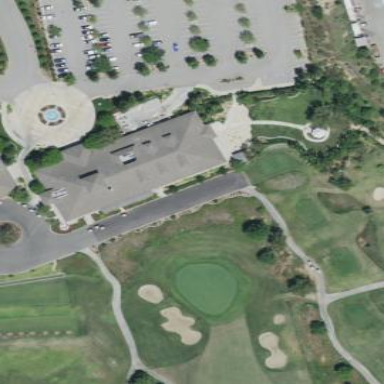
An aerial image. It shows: Clubhouse building associated with golf course.